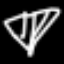
Label: diamond